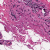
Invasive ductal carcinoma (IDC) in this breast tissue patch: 0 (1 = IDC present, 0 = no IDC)